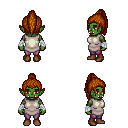
a pixel art fantasy rpg character, female body template, orc, green skin, white tunic, magenta pants, brunette long topknot hairstyle, white cloth bandages, brown shoes, four views (front, back, left, right), 2x2 character sprite sheet, small pixel art, hard edges, no anti-aliasing